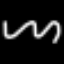
Label: squiggle